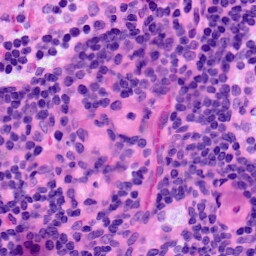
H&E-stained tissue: LymphNode